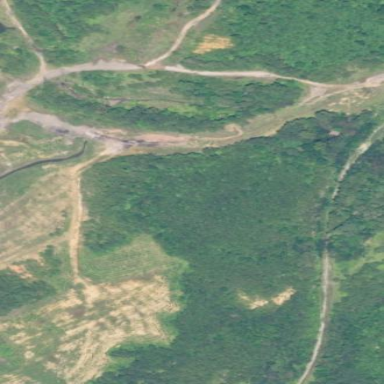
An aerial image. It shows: Abandoned spur railway.